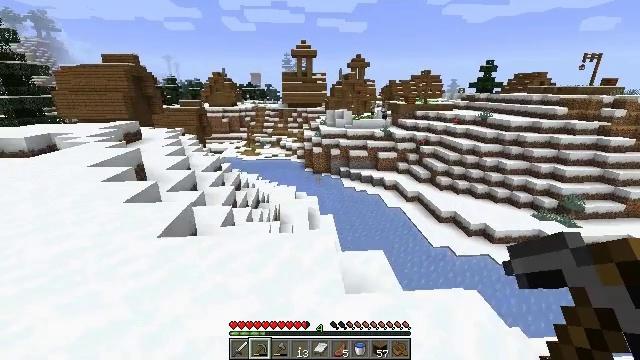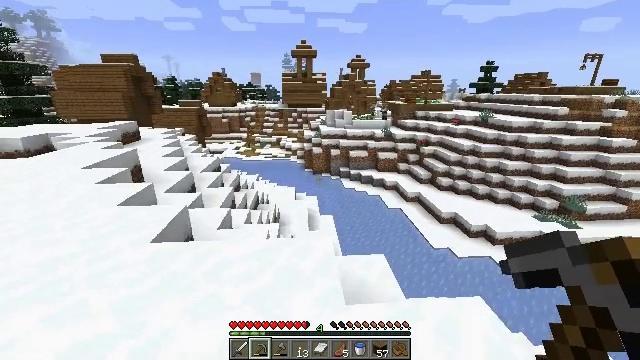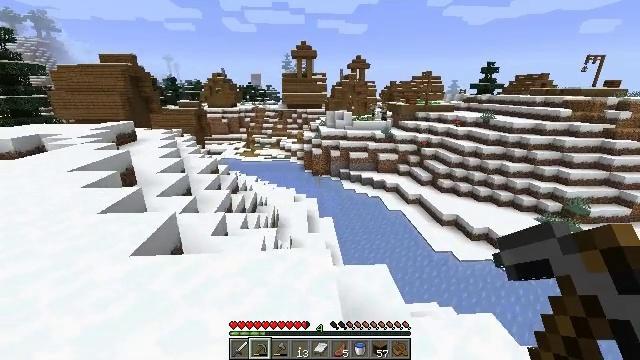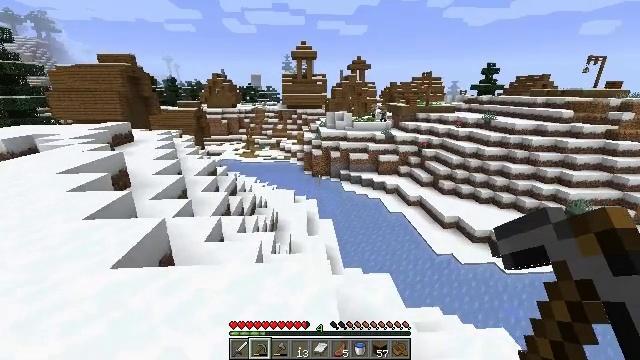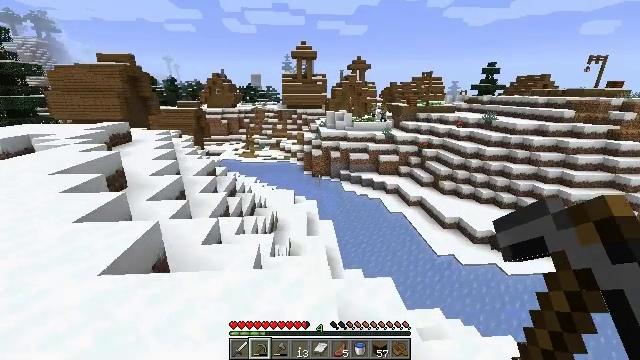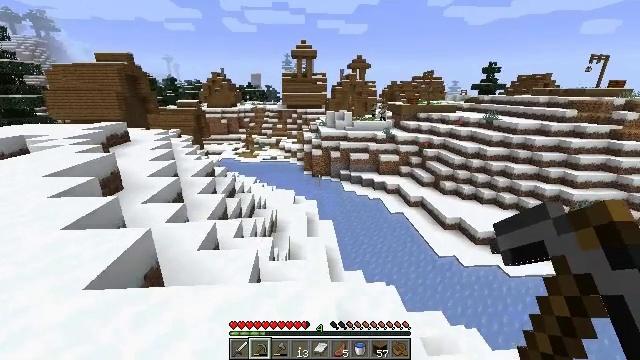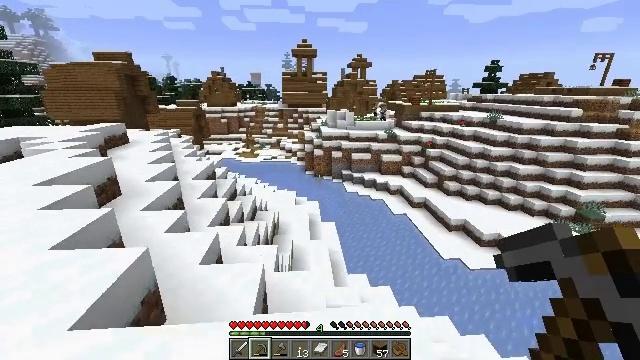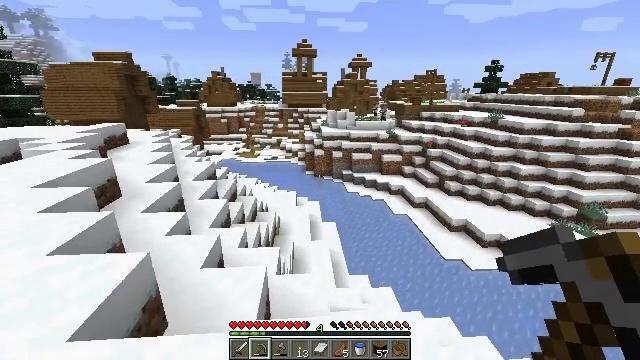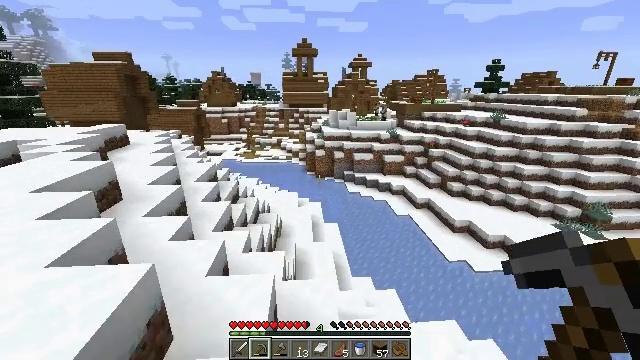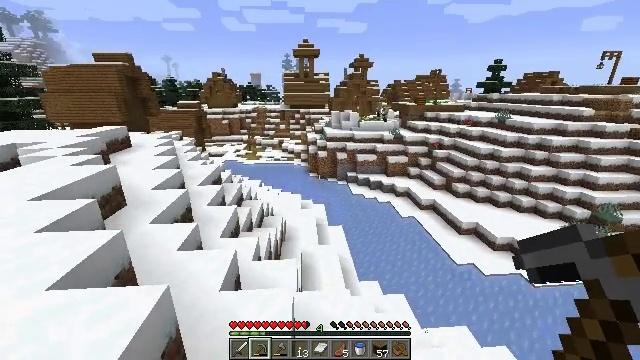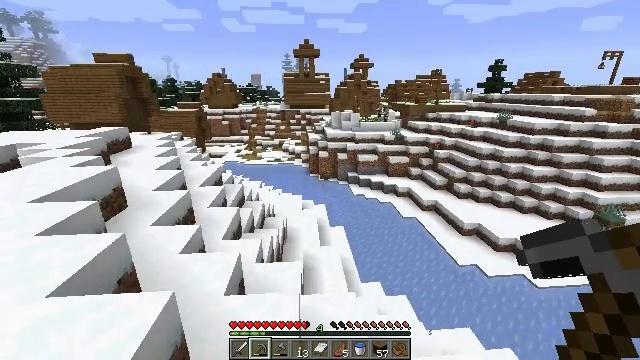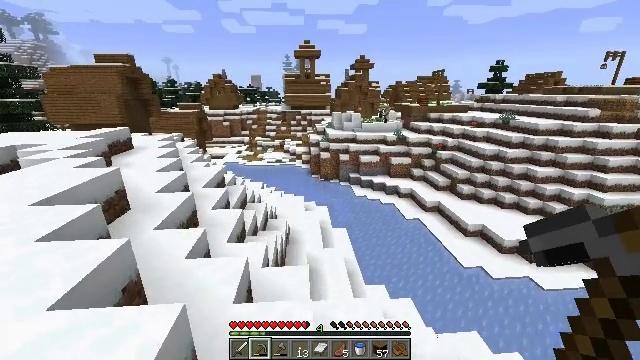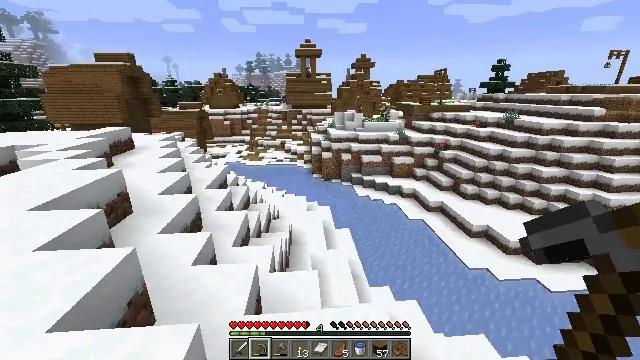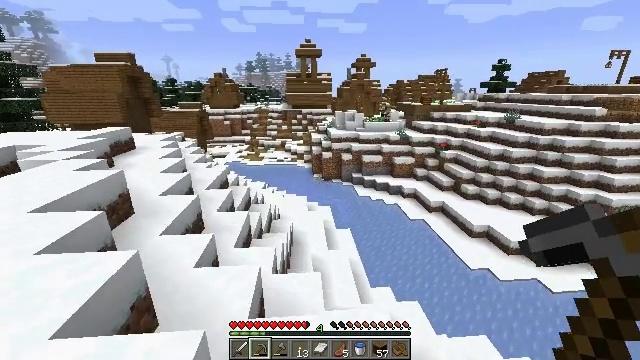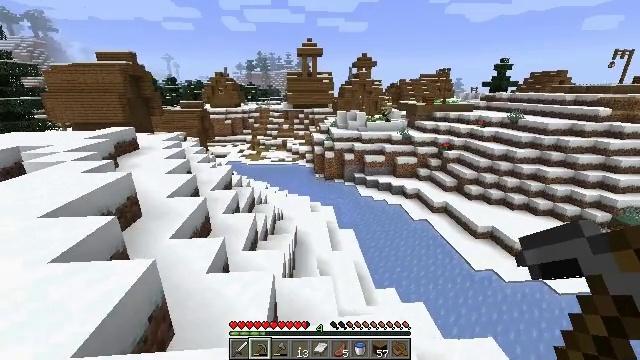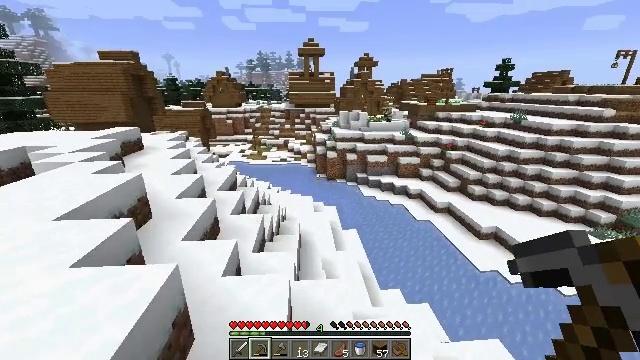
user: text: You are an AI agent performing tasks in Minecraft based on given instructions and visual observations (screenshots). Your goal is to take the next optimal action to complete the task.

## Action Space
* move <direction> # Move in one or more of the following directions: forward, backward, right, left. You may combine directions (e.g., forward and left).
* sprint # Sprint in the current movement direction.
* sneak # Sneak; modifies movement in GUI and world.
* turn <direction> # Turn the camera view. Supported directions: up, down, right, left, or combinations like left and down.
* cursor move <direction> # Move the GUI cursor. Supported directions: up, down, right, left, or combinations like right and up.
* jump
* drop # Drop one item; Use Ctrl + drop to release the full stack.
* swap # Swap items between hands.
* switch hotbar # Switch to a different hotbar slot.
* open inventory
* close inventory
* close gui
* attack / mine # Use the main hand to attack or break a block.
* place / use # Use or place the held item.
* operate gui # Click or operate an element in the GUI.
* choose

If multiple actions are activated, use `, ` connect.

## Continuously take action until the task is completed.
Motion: motion action
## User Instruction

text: Break the lantern to collect it.
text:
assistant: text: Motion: move forward
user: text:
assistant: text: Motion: move forward
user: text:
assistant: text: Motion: move forward
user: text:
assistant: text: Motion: move forward
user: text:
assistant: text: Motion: move forward and move left
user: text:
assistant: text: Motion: move forward and move left
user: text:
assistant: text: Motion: move forward and move left
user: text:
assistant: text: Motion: move forward and move left
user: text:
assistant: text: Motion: move forward and move left
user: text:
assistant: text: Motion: move forward and move left
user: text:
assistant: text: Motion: move forward and move left
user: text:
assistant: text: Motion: move forward and move left
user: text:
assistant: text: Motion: move left
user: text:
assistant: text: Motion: move left
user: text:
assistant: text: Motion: move left
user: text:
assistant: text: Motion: move left
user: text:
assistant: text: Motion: move left
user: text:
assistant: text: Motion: move left
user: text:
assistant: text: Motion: move left
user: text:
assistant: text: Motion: move left
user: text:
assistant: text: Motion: move left
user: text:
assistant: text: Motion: move left
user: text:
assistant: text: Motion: move left
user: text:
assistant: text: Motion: move left
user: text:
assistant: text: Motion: move forward and move left
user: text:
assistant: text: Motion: move forward and move left
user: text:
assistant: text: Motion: move forward and move left
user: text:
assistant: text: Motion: move forward and move left
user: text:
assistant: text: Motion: move forward and move left
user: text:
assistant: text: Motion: move forward and move left